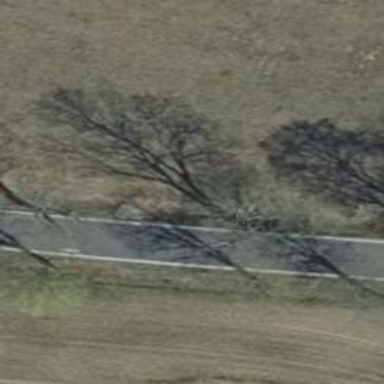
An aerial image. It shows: Secondary road with asphalt surface.